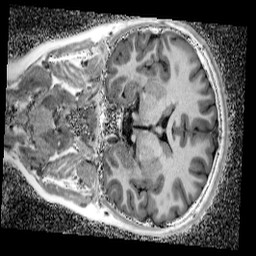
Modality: UNIT1_denoised
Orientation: coronal
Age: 12
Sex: female
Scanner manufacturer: siemens
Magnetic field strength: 3 T
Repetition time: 4 s
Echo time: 0.00299 s